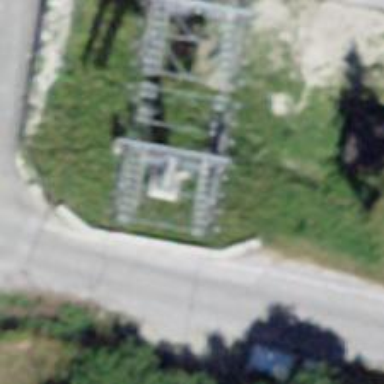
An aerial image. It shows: Pylon used for aerialway.